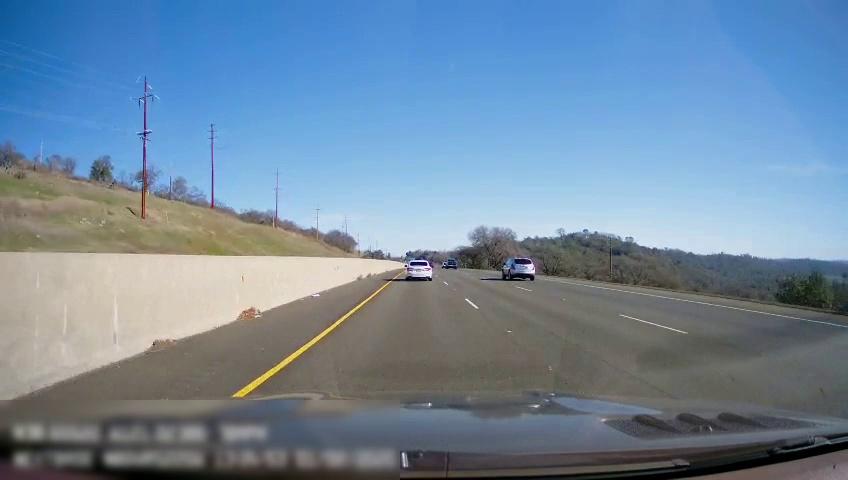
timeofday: Day
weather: Sunny
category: Drivable Space
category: Vehicles | SUV
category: Vehicles | Car
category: Vehicles | Truck
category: Lanes | Current Lane
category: Lanes | Current Lane
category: Lanes | Alternate Lane
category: Lanes | Alternate Lane